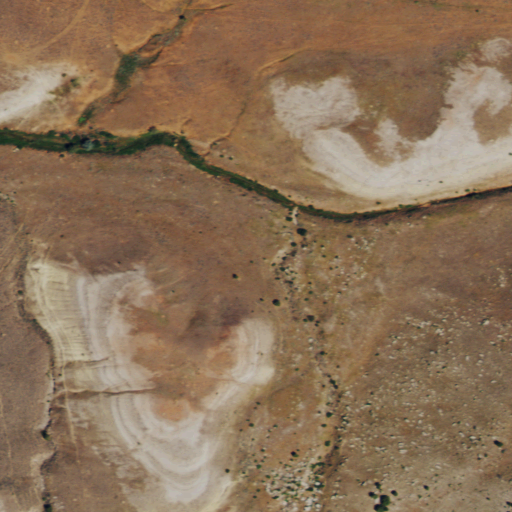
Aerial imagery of valley in Wyoming named Jergens Draw containing shrub and grassland